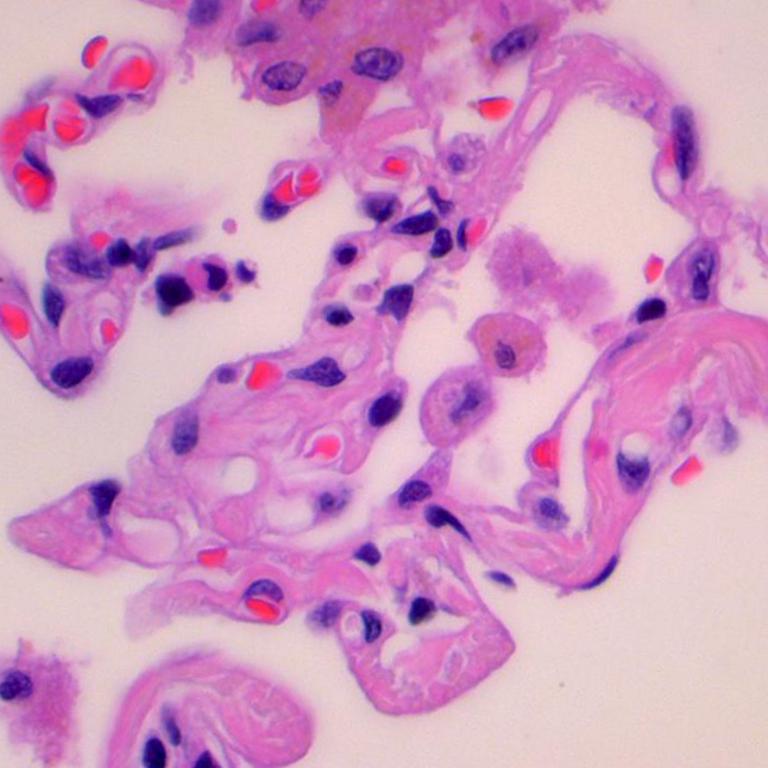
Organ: lung
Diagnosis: benign